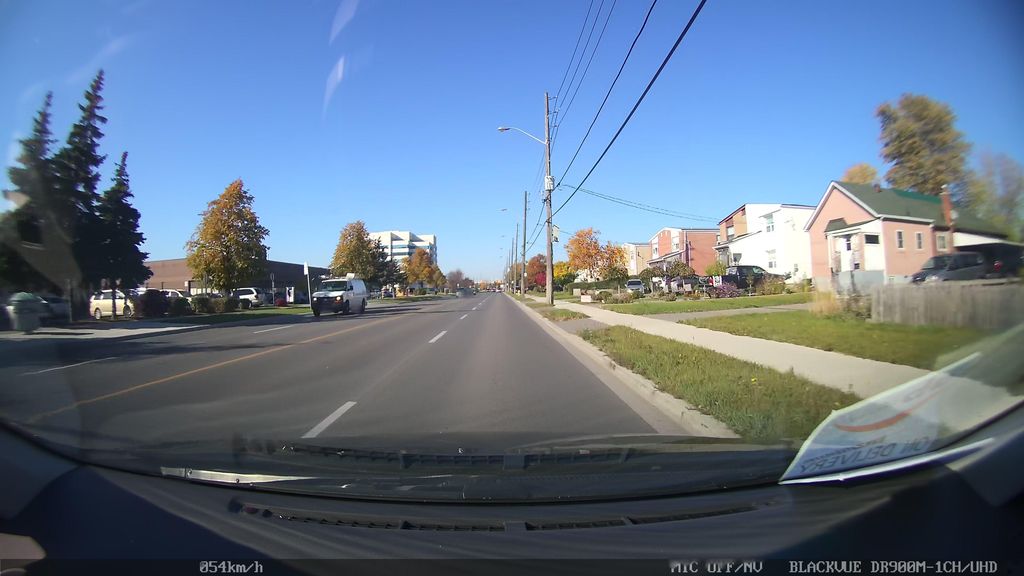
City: toronto